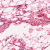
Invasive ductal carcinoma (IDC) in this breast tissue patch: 0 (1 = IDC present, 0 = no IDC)